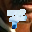
Label: 7